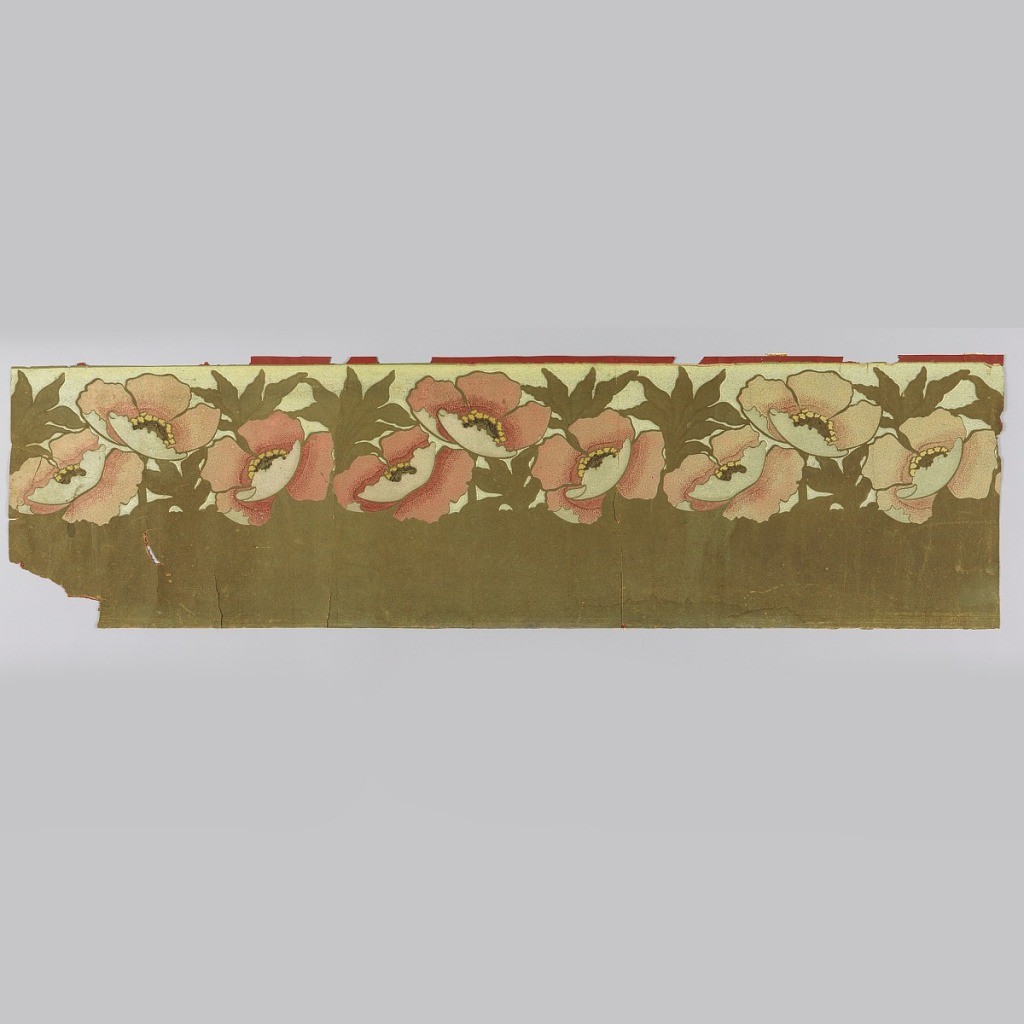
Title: Frieze
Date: ca. 1900
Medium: Oatmeal paper
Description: Large-scale pink and white poppy flowers printed on top half of brown "oatmeal" or "ingrain" paper.